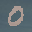
Label: 0